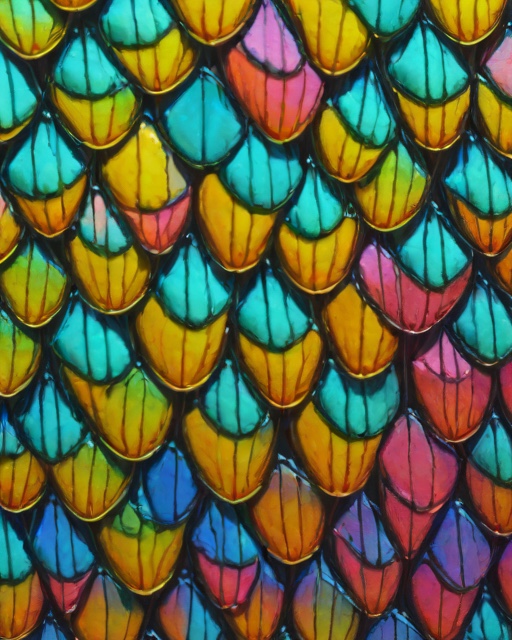
Category: Pets